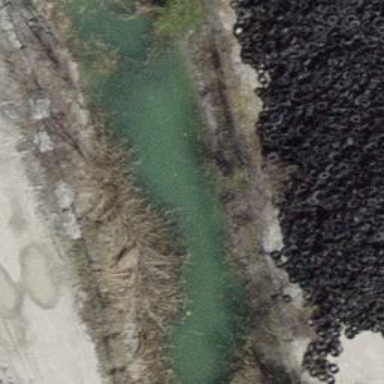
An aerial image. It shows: Pond with natural water.